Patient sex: M
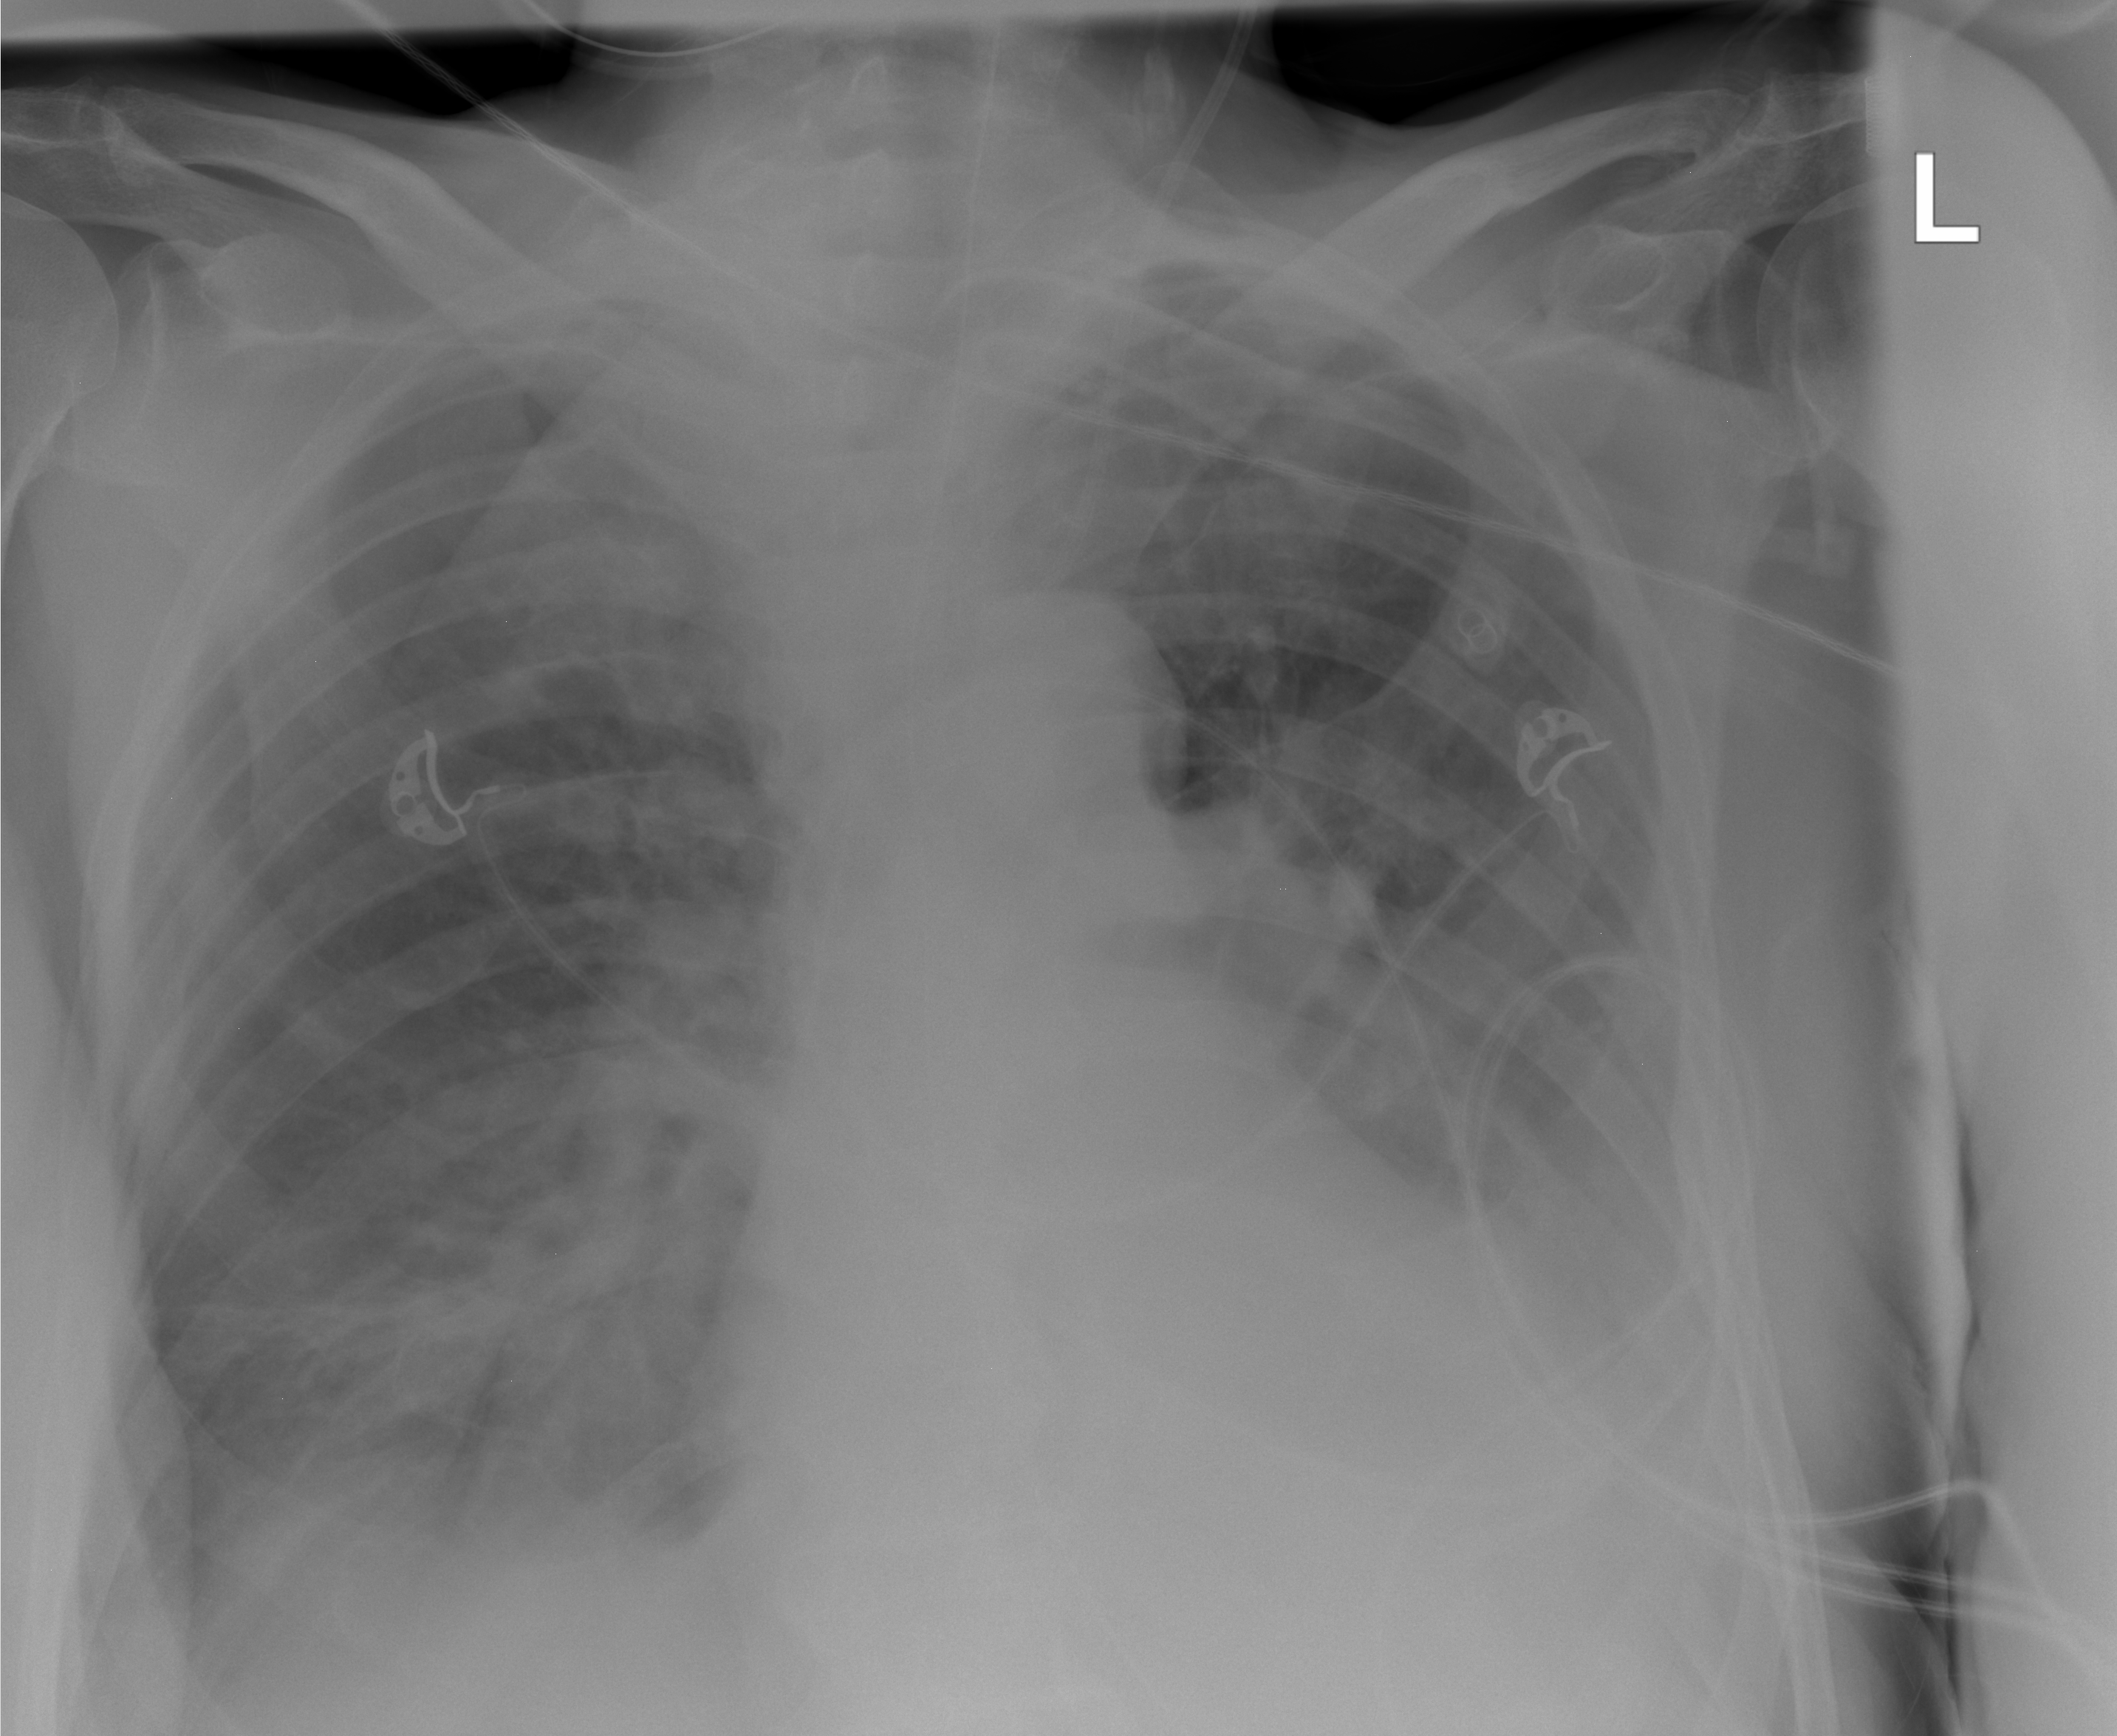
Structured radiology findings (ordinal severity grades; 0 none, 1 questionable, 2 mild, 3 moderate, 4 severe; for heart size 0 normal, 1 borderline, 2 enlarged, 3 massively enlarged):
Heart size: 2
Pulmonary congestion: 0
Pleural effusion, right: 2
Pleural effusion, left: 3
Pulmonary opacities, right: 3
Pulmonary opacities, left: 2
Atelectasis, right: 2
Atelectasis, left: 2